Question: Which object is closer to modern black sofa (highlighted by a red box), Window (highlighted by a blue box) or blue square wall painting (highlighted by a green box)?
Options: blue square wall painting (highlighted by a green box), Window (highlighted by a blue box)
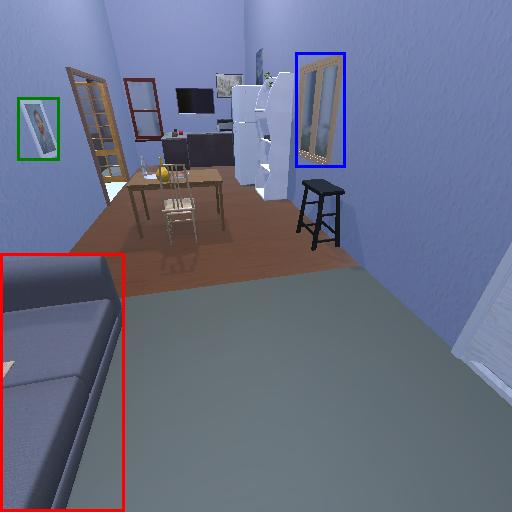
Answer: blue square wall painting (highlighted by a green box)